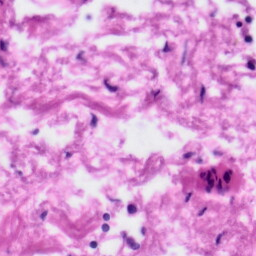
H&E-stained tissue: Tonsil